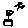
Label: flower